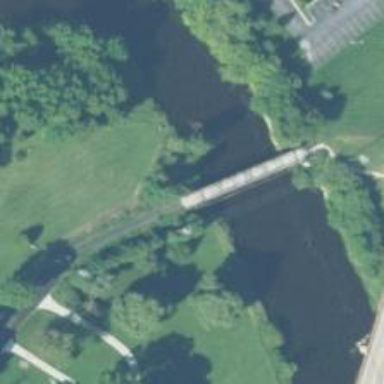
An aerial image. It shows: Footway bridge.